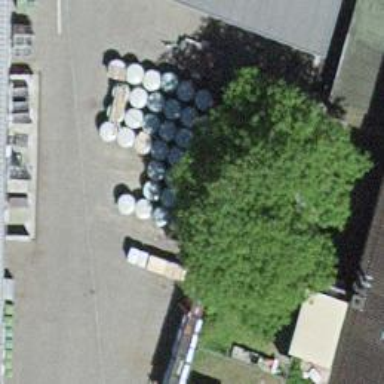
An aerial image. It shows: Recycling container for recycling.